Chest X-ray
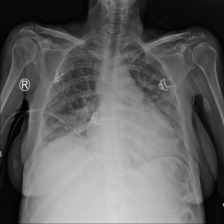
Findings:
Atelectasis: negative
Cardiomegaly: negative
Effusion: negative
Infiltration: negative
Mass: negative
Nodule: negative
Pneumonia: negative
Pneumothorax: negative
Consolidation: negative
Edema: positive
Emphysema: negative
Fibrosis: negative
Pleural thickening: negative
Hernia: negative